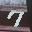
Label: 7